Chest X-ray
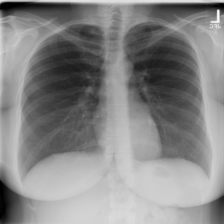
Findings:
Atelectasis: negative
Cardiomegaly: negative
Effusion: negative
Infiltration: negative
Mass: negative
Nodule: negative
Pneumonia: negative
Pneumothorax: negative
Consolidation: negative
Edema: negative
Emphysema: negative
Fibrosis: negative
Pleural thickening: negative
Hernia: negative